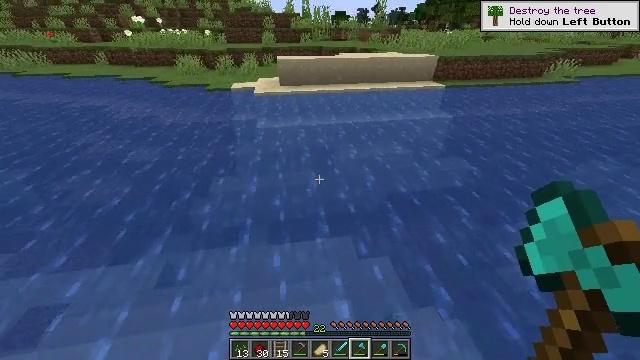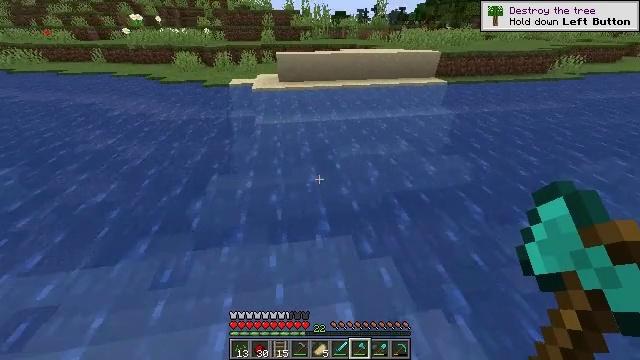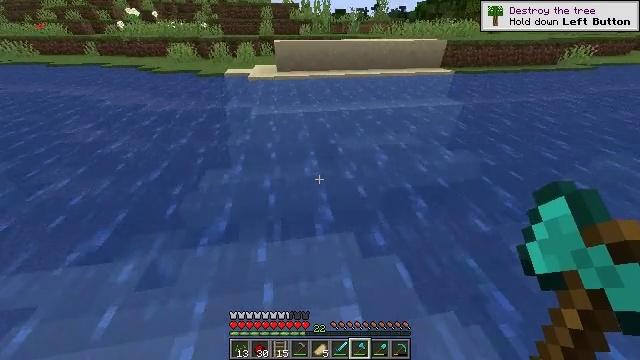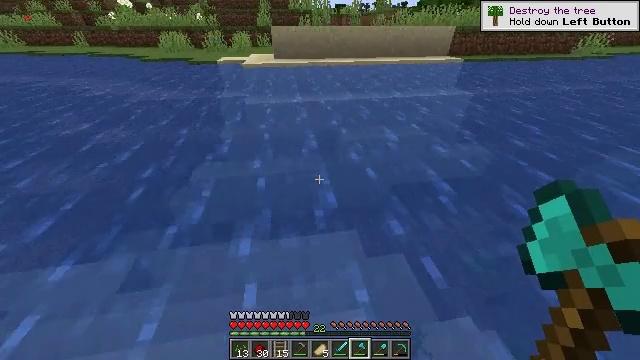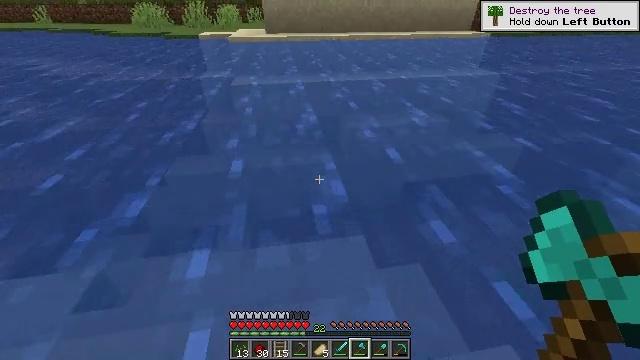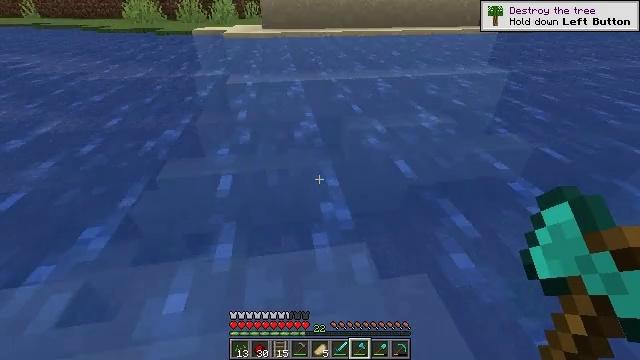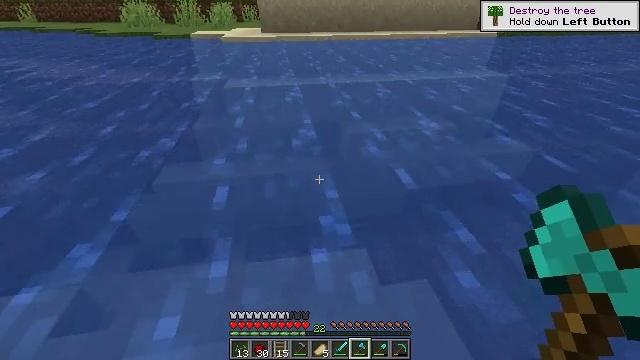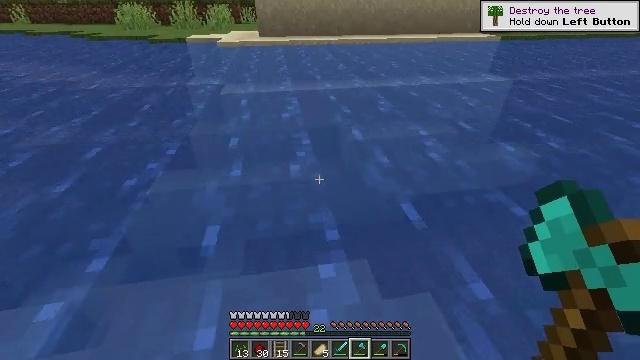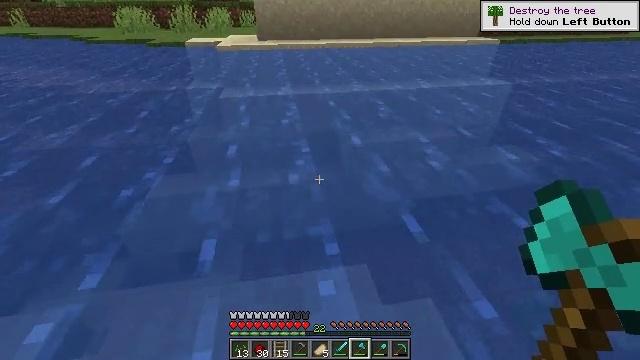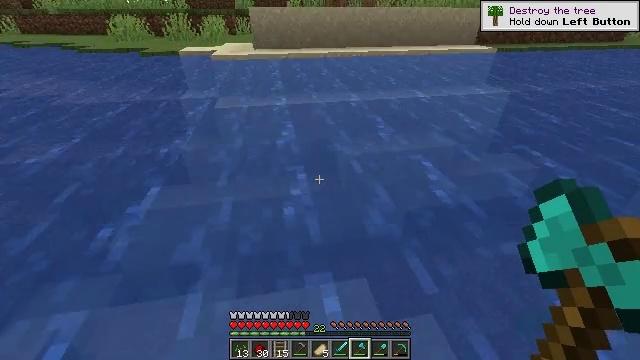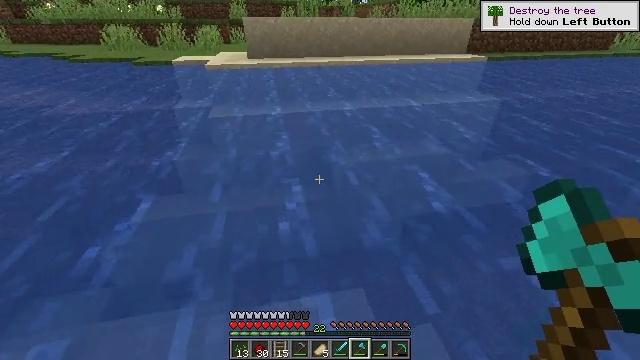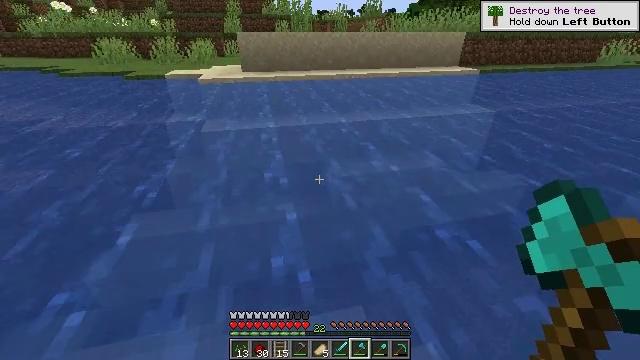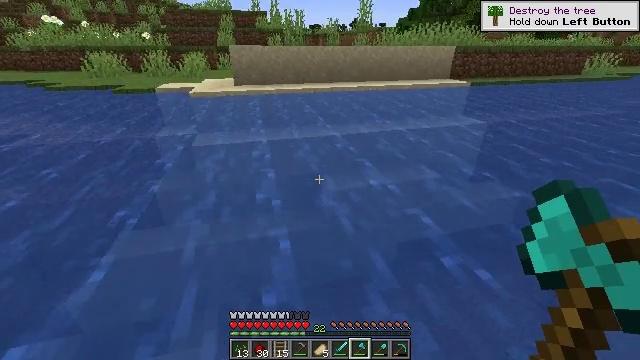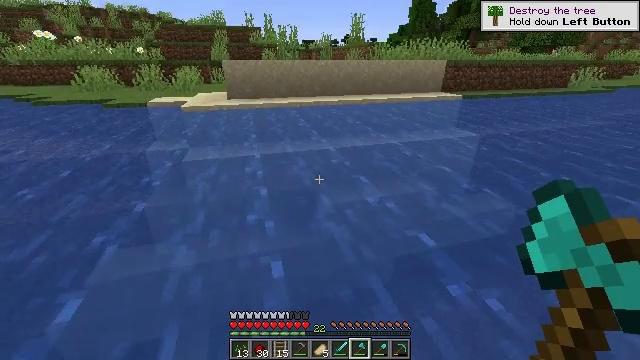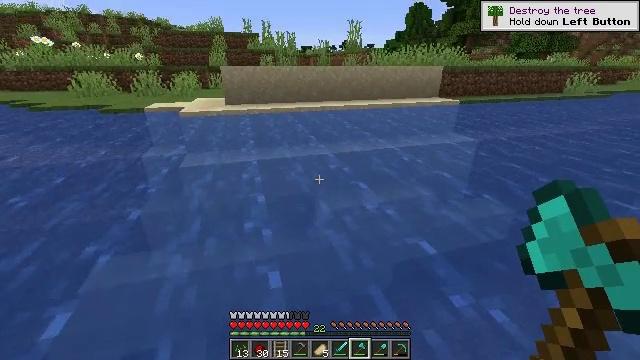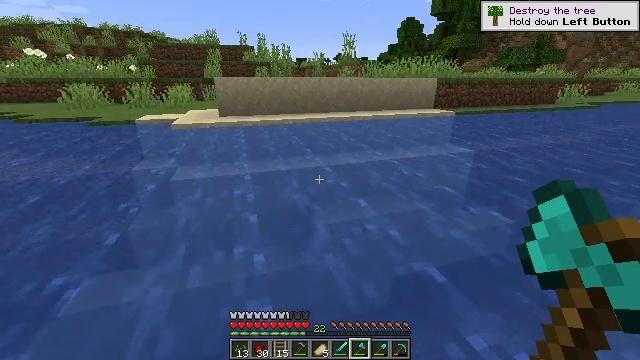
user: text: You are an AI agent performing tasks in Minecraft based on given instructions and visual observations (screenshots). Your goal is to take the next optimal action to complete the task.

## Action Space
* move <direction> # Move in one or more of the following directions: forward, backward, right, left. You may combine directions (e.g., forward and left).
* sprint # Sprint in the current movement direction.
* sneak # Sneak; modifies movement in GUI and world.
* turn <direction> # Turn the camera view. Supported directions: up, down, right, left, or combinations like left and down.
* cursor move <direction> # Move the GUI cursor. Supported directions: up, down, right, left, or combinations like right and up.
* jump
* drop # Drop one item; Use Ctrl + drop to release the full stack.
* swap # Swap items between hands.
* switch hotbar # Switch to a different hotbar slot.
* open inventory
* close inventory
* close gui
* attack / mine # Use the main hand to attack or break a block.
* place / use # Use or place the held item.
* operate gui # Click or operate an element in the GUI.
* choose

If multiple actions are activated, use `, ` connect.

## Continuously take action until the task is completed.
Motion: motion action
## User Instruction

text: Hunt animals.
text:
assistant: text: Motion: move forward
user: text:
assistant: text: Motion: move forward, jump
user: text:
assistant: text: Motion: move forward, jump
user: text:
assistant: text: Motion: move forward, jump
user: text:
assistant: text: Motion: move forward, jump
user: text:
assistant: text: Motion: move forward, jump
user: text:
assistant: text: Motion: move forward, jump
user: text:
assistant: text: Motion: move forward
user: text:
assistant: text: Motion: move forward
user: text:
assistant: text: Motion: move forward, turn right and up
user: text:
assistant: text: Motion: move forward, turn right and up
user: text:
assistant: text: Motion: move forward, sprint, turn right and up
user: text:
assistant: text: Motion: move forward, sprint, turn right and up
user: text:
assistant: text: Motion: move forward, sprint, turn up
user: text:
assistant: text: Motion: move forward, sprint, turn right and up
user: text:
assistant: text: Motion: move forward, sprint, turn up
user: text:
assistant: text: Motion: move forward, sprint, turn up
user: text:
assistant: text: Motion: move forward, turn up
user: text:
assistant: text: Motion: move forward, turn up
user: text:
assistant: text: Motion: move forward
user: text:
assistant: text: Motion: move forward
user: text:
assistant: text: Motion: move forward
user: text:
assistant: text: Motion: move forward
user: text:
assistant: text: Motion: move forward
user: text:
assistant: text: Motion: move forward
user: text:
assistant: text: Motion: move forward
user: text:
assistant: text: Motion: move forward
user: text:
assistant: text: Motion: move forward
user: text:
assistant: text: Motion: move forward
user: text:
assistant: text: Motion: move forward